Question: I want to use the below image as a five different buttons. In addition, the image must stay at the bottom of the screen. Any ideas on how can I accomplish this?

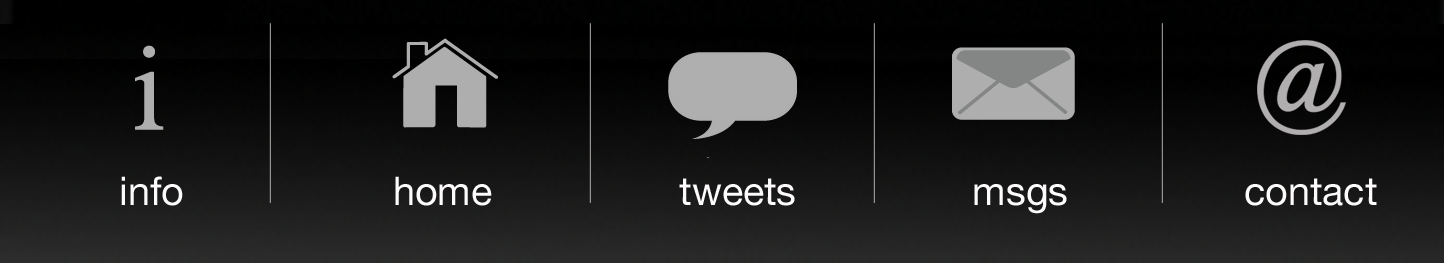
Answer: If you want to use just one image, it is possible but harder and it is not the best option because you have to take care of the size according to the devices. But as I said, it is not impossible. You have to detect where the finger did the tap and then, with some maths, decided which "button" was touched.
To detect the tap, you can use "<URL>".